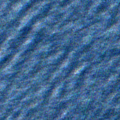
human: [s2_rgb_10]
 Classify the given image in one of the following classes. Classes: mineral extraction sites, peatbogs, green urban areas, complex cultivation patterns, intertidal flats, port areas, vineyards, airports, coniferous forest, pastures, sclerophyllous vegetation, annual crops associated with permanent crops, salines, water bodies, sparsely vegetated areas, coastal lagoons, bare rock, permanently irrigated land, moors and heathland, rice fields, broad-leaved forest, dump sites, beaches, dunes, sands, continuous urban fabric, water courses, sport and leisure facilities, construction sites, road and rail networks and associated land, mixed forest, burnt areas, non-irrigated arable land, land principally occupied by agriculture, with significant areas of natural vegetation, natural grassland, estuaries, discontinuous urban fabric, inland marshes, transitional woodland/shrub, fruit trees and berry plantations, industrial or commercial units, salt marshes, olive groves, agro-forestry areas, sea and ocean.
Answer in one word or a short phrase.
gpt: sea and ocean